Field crop: maize
Growth stage: 2
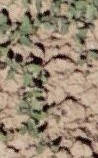
Species: convolvulus